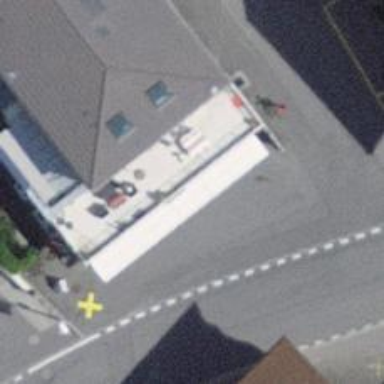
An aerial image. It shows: Supermarket.